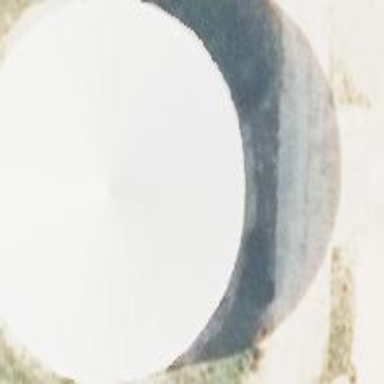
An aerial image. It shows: Storage tank with man-made structure.